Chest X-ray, PA view. Patient: 27 years old, sex M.
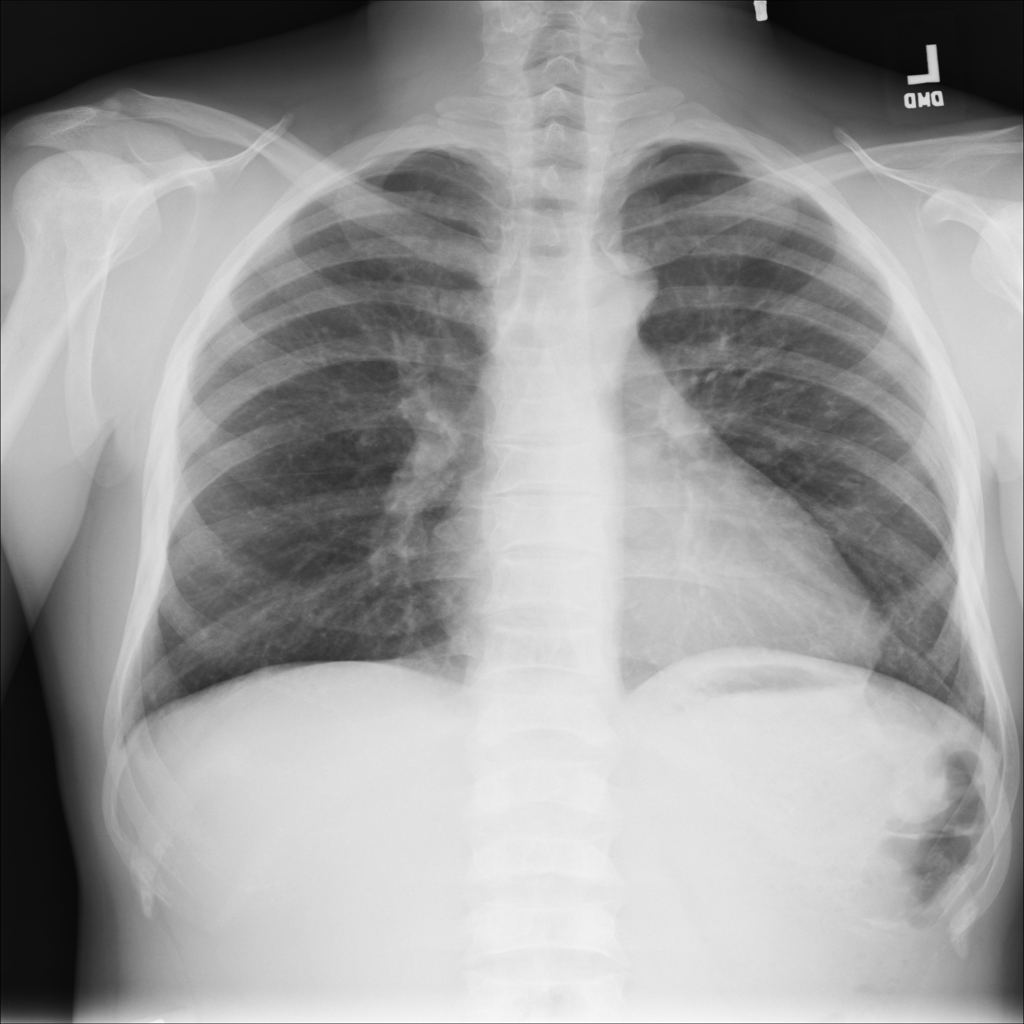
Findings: No Finding